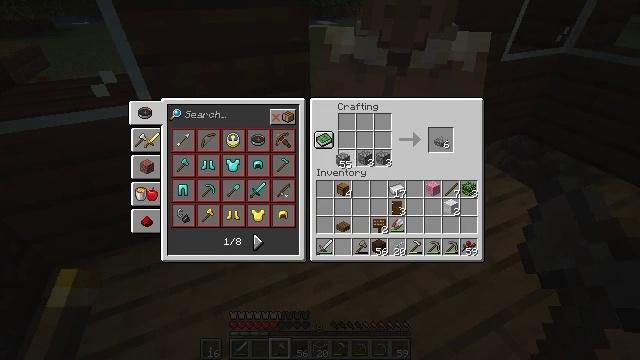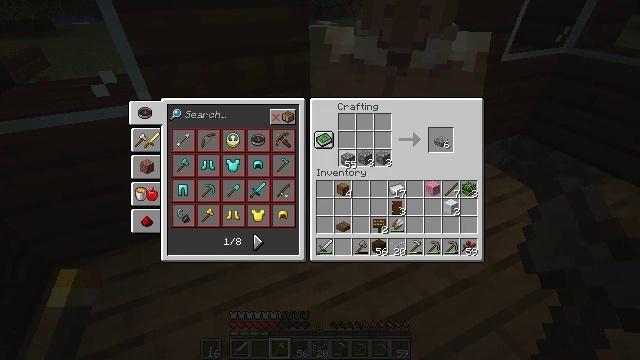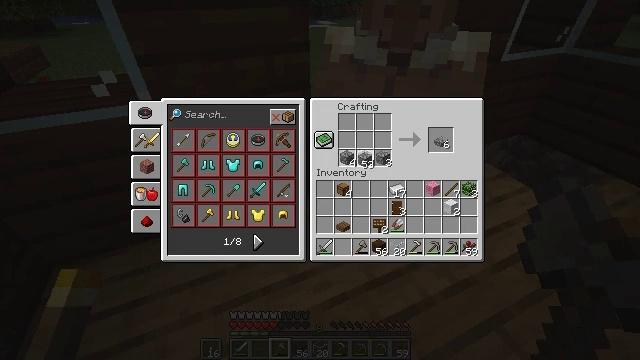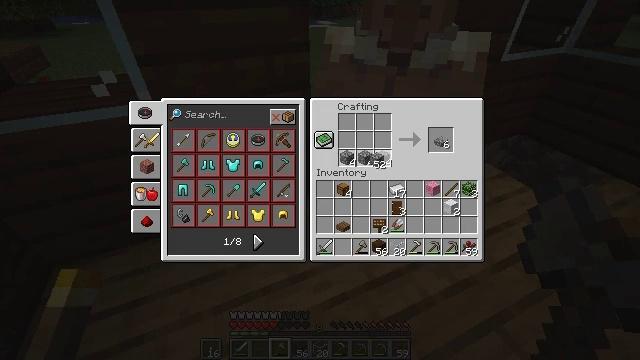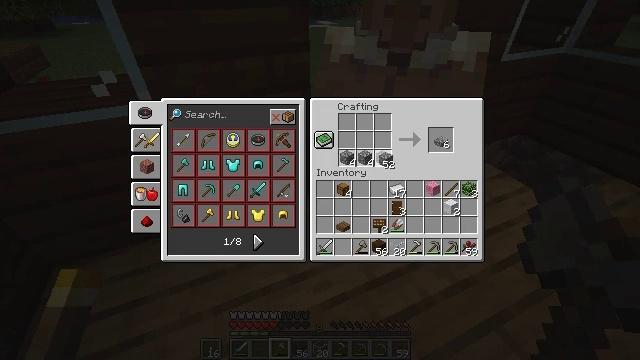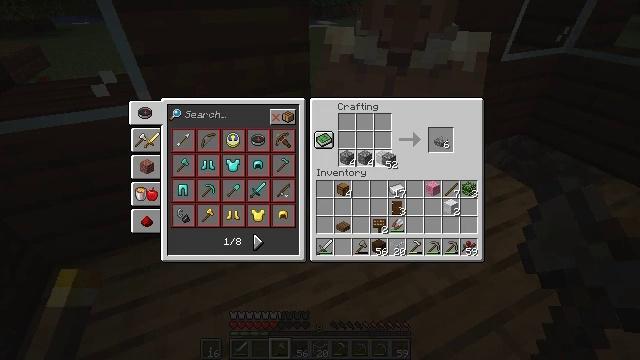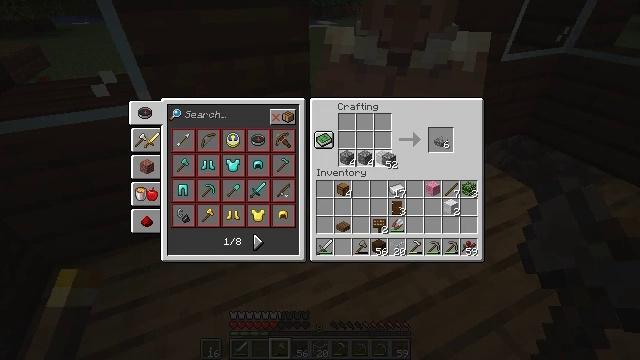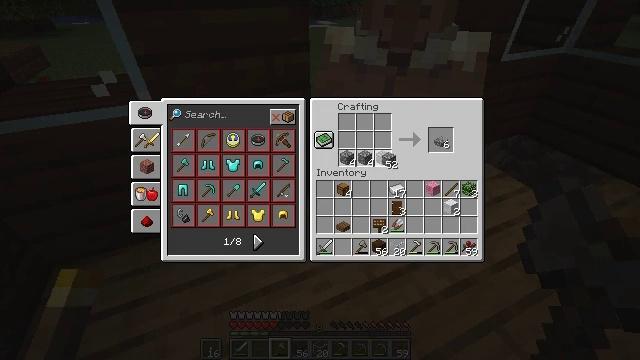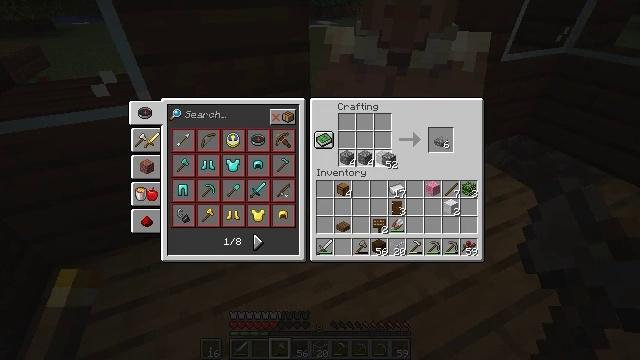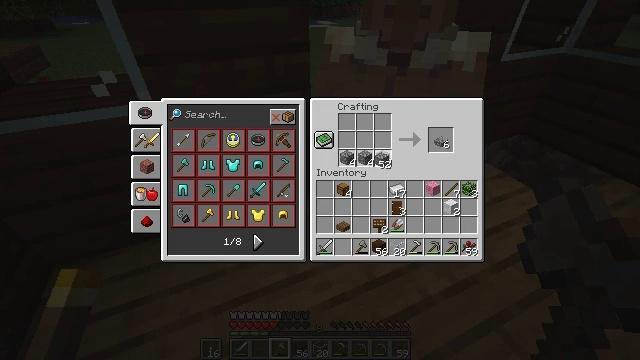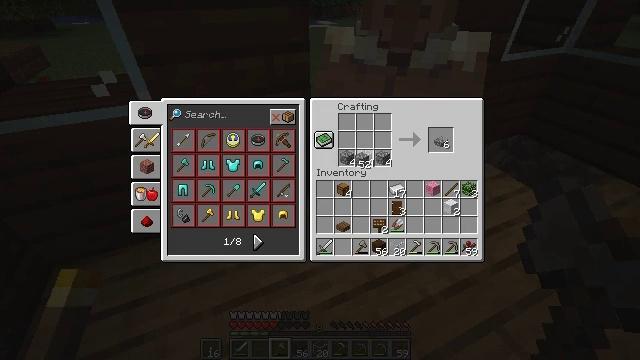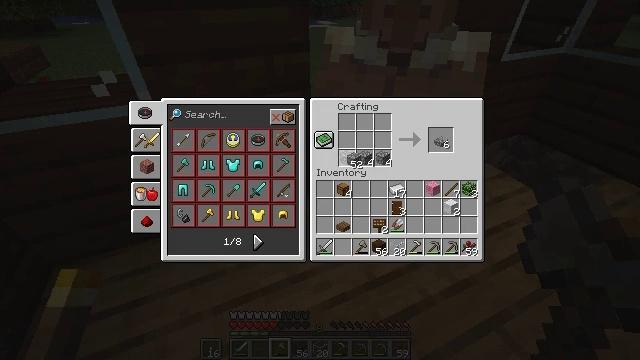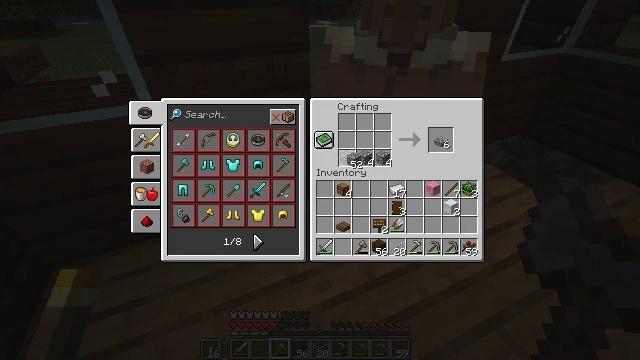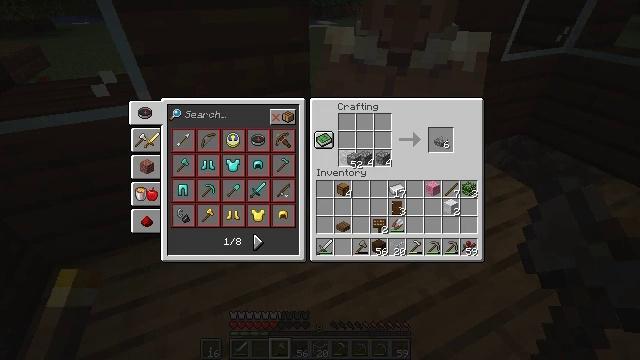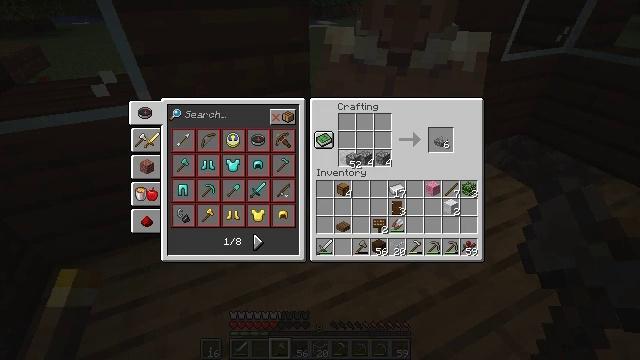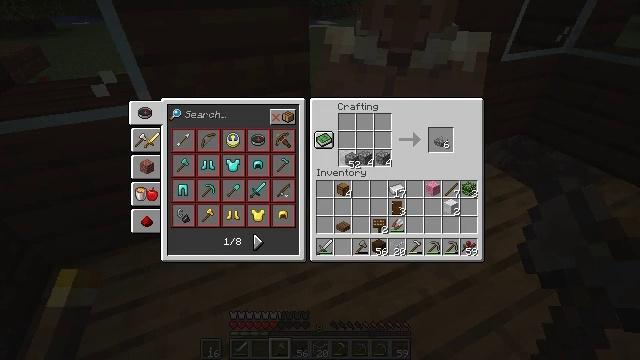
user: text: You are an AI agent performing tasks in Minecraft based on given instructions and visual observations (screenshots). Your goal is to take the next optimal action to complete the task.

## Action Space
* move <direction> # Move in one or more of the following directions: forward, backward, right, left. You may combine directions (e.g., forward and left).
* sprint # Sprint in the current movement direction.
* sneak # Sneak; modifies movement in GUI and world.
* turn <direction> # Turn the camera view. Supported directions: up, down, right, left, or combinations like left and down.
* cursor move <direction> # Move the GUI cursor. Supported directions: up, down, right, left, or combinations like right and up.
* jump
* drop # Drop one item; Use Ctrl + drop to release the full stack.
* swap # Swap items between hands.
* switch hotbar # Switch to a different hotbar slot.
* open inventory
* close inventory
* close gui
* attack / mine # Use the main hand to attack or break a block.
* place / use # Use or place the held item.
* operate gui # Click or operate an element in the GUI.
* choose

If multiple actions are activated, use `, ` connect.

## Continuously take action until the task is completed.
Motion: motion action
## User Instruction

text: Make a cobblestone slab using the crafting table.
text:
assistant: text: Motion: choose
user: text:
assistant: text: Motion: cursor move right, choose
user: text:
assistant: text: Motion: cursor move right, choose
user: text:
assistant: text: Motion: cursor move right, choose
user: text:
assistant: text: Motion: choose
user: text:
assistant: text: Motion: choose
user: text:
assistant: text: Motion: choose
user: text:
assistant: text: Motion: choose
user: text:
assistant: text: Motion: cursor move left, choose
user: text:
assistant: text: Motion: cursor move left
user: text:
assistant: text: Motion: cursor move left
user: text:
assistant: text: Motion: no_op
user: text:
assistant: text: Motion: no_op
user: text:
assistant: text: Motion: no_op
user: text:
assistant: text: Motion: no_op
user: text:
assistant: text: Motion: no_op
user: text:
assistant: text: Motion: no_op
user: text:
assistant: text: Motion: no_op
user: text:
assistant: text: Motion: no_op
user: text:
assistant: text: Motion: no_op
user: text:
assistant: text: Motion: no_op
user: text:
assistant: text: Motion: no_op
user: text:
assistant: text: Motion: no_op
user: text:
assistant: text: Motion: no_op
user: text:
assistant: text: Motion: choose
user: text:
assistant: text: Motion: cursor move right, choose
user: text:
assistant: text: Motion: choose
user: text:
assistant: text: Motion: choose
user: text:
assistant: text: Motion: cursor move right, choose
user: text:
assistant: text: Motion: choose